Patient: sex M, age 48
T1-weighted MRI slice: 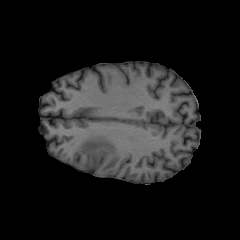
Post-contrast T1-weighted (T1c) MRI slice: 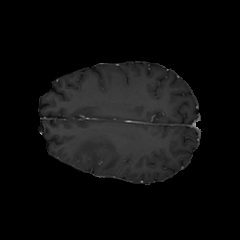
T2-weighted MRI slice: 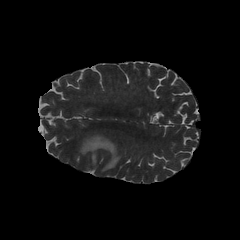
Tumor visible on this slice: yes
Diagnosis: Glioblastoma, IDH-wildtype
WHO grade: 4